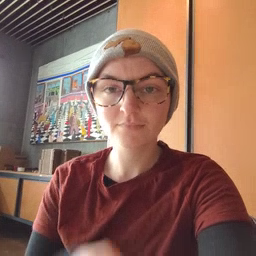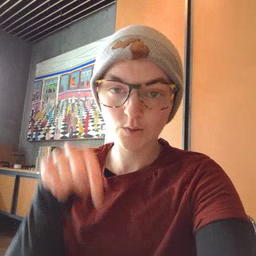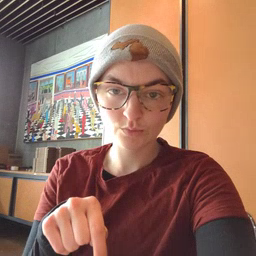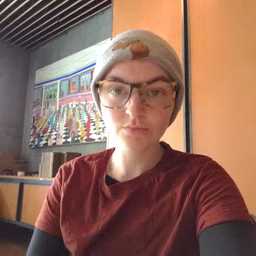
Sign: down